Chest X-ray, AP view. Patient: 7 years old, sex M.
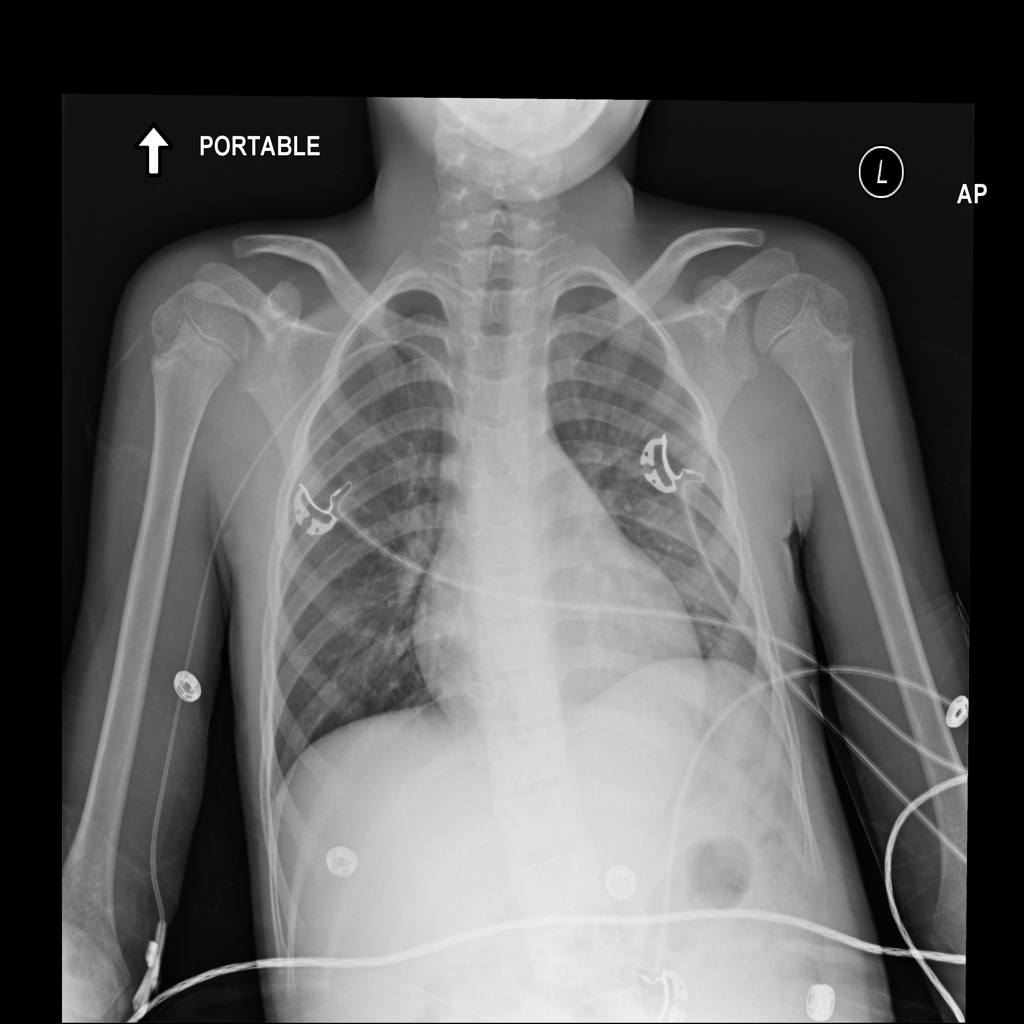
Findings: No Finding